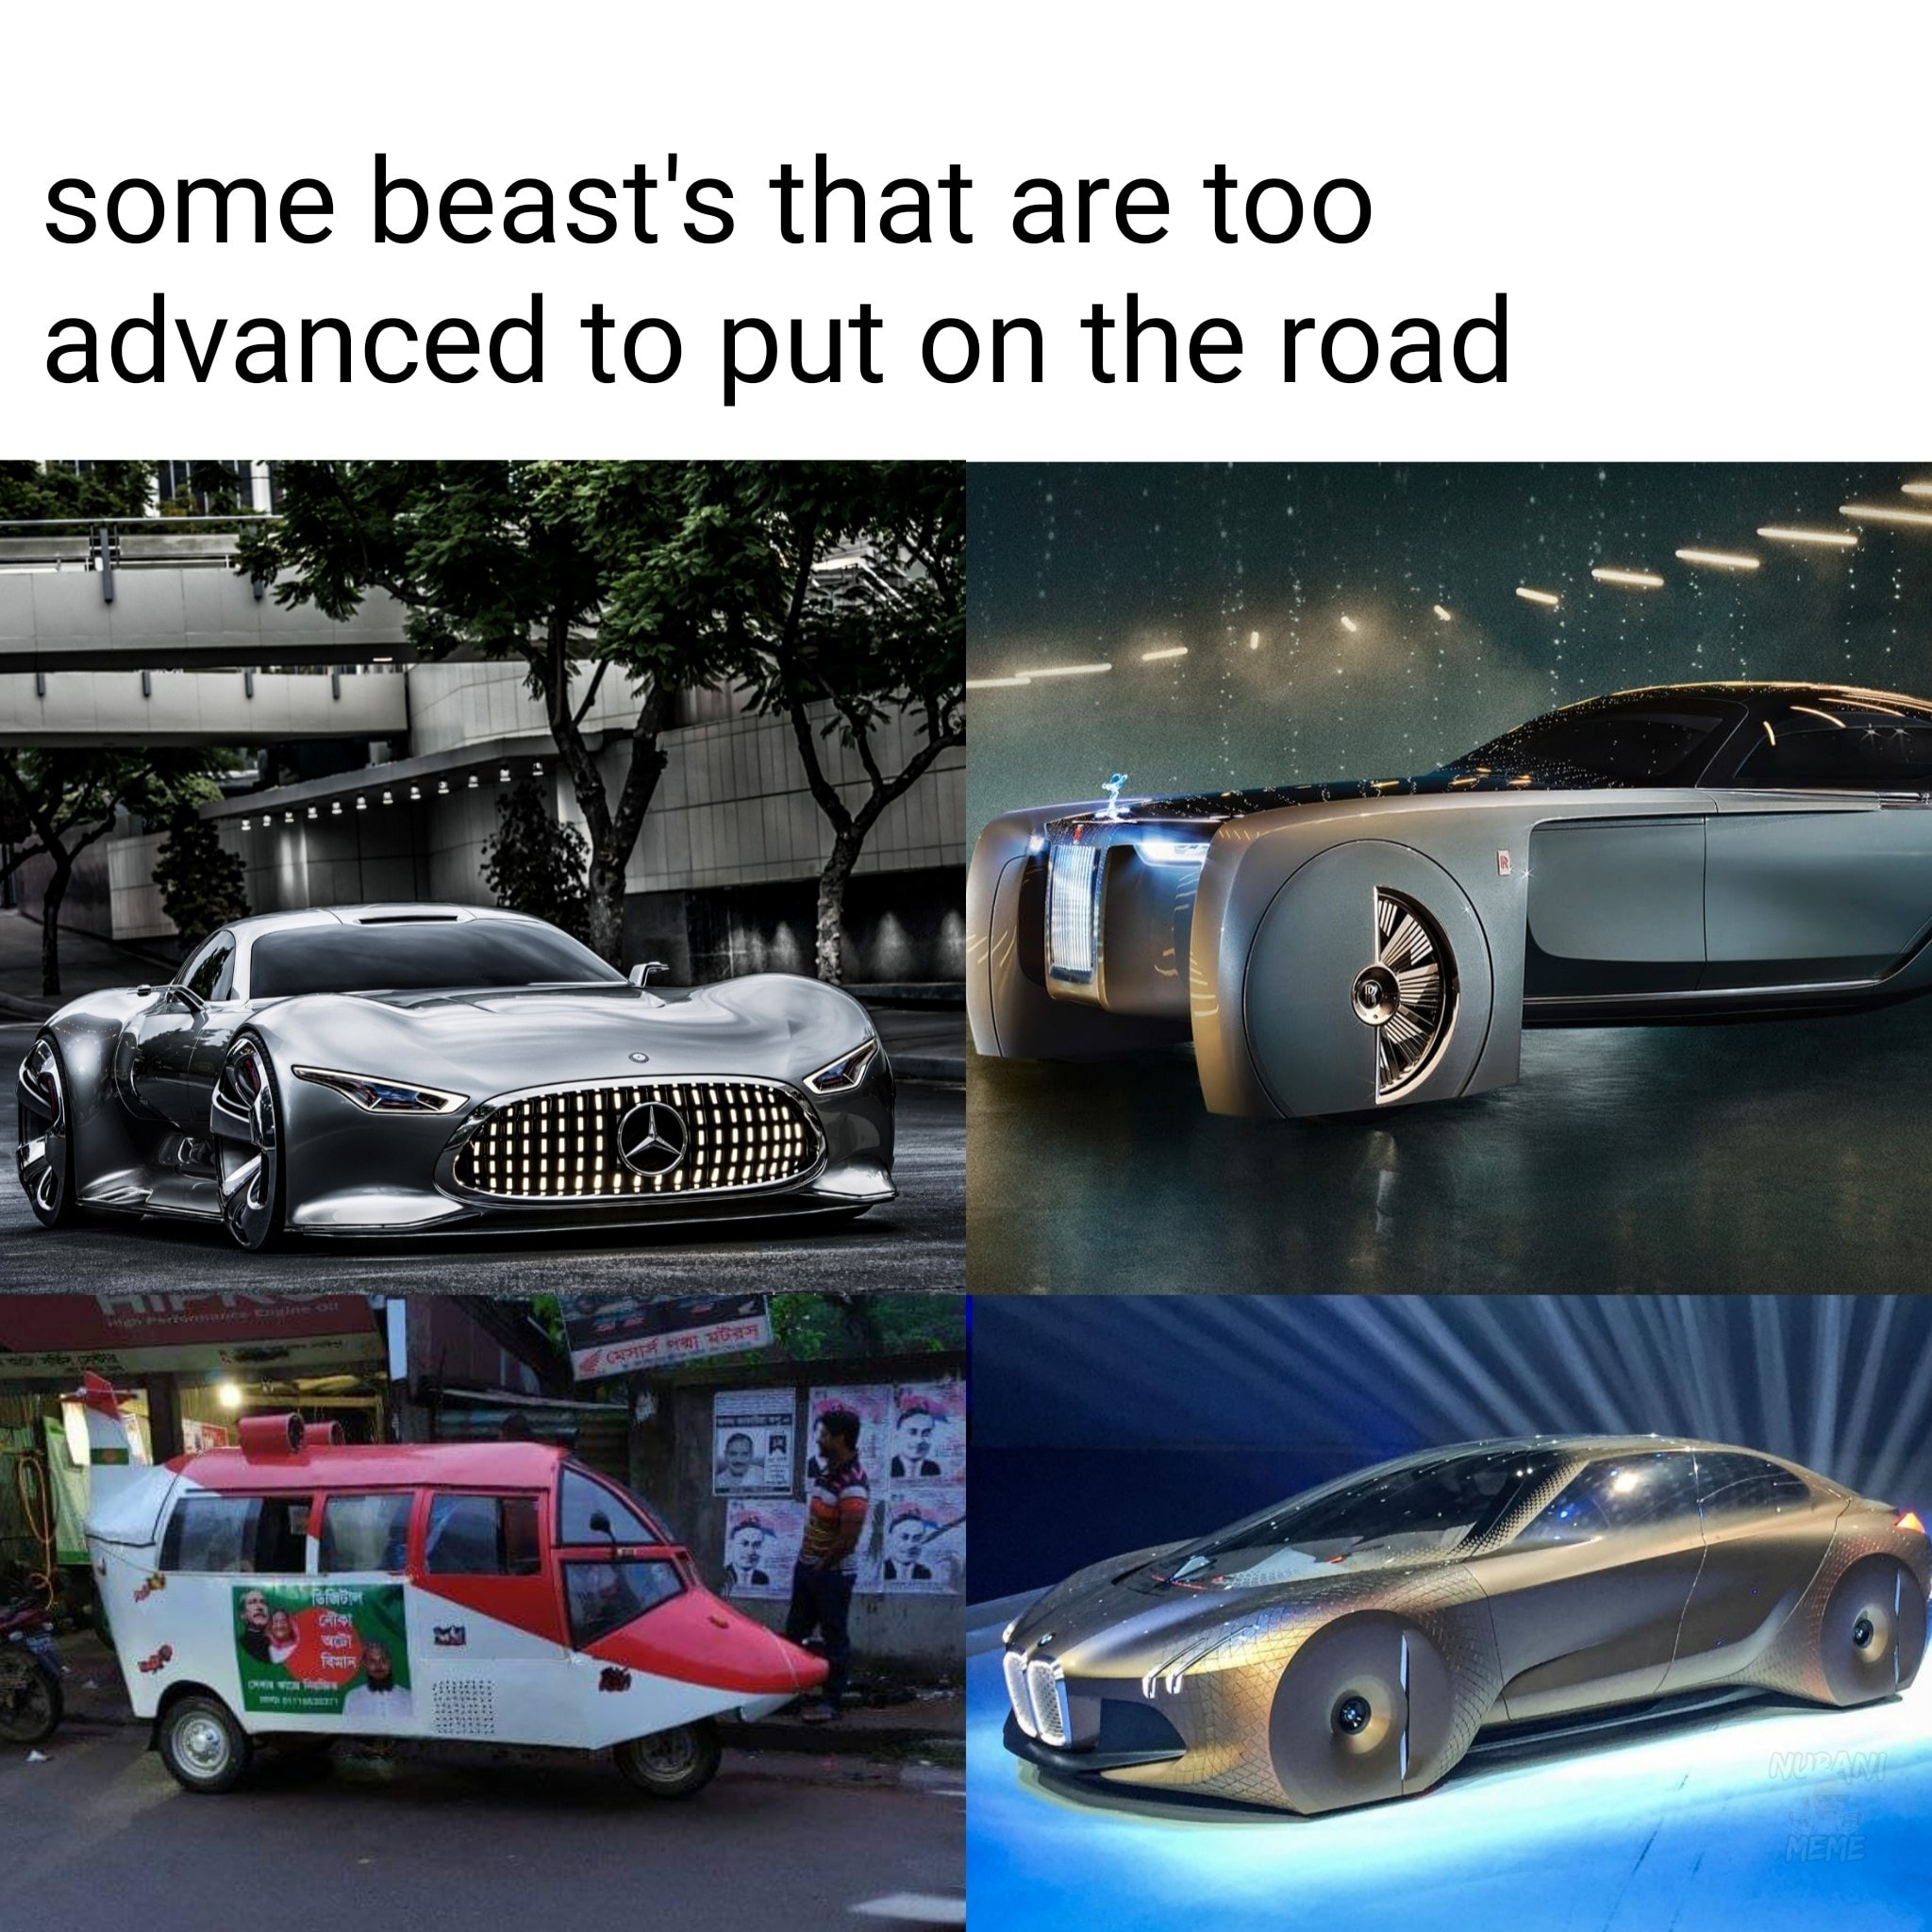
Caption: some beast's that are too advanced to put on the road
Label: non-hate